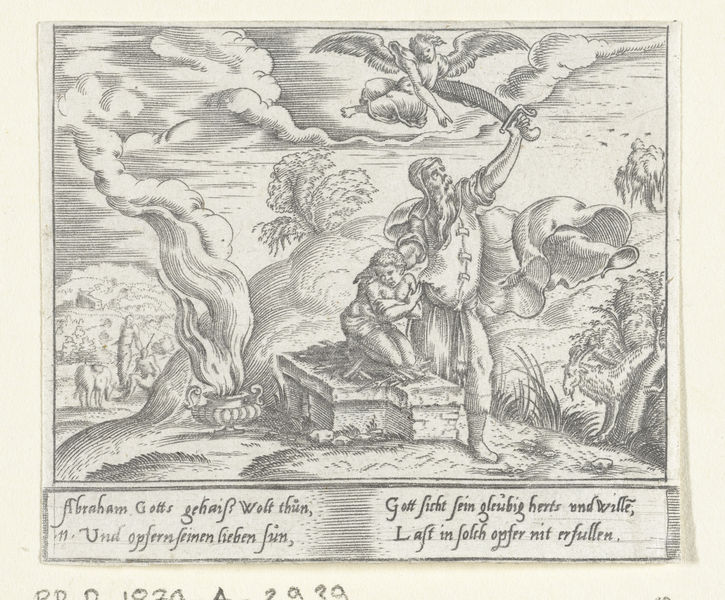
Titel: Offer van Isaak
Künstler: Cornelis Bosch
Standort: Amsterdam
Institution: Rijksmuseum
Schlagwörter: baum, feuer, flügel, gott, himmel, mann, vogel, wolken, bäume, landschaft, holz, wolke, bart, bibel, stein, hügel, vögel, busch, rauch, kind, engel, schrift, grafik, rand, inschrift, deutsch, gefäss, brennen, druck, schwarz-weiß, stich, schwert, säbel, text, altar, scheiter, isaak, opfer, opferung, kupferstich, pute, ziege, sohn, legende, podium, abraham, ebgel, kamppf, mittlealter, gefaäss